Question: I wanted to know why I am getting the following pop up:

When I use the following code:
'''
Process p = new Process();
p.StartInfo.FileName = "msiexec";
p.StartInfo.Arguments = string.Format("{0} {1}", "/i", @"MyApplication\MyMsi.msi");
p.Start();
p.WaitForExit();
'''
I can run the MSI by double clicking on it and it runs the application as it should, but whenever I try and spawn the MSI using the code above I just keep getting that Windows Installer pop up, can someone please help me get to the root of the problem here, or at least point me in the right direction...
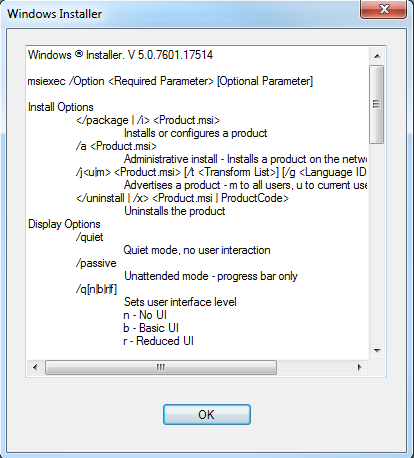
Answer: As it turns out the way that I have it:
'''
p.StartInfo.Arguments = string.Format("{0} {1}", "/i", @"MyApplication\MyMsi.msi");
'''
is actually
'''
p.StartInfo.Arguments = string.Format("{0} {1}", "/i", @"MyApplication\My Msi.msi");
'''
in my application, once I removed the space everything works great...I feel kinda silly that I missed this. However, I am happy that I found out what the issue is. Sorry for the confusion and thank you for the help.